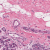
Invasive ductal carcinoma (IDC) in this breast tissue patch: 0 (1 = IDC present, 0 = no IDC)